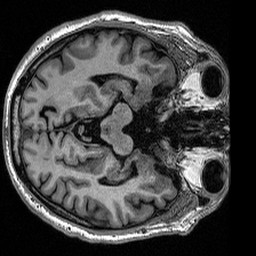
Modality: T1w
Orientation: axial
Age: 58
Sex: male
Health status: healthy
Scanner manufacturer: siemens
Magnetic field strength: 1.5 T
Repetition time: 2.73 s
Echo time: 0.00357 s